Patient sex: F
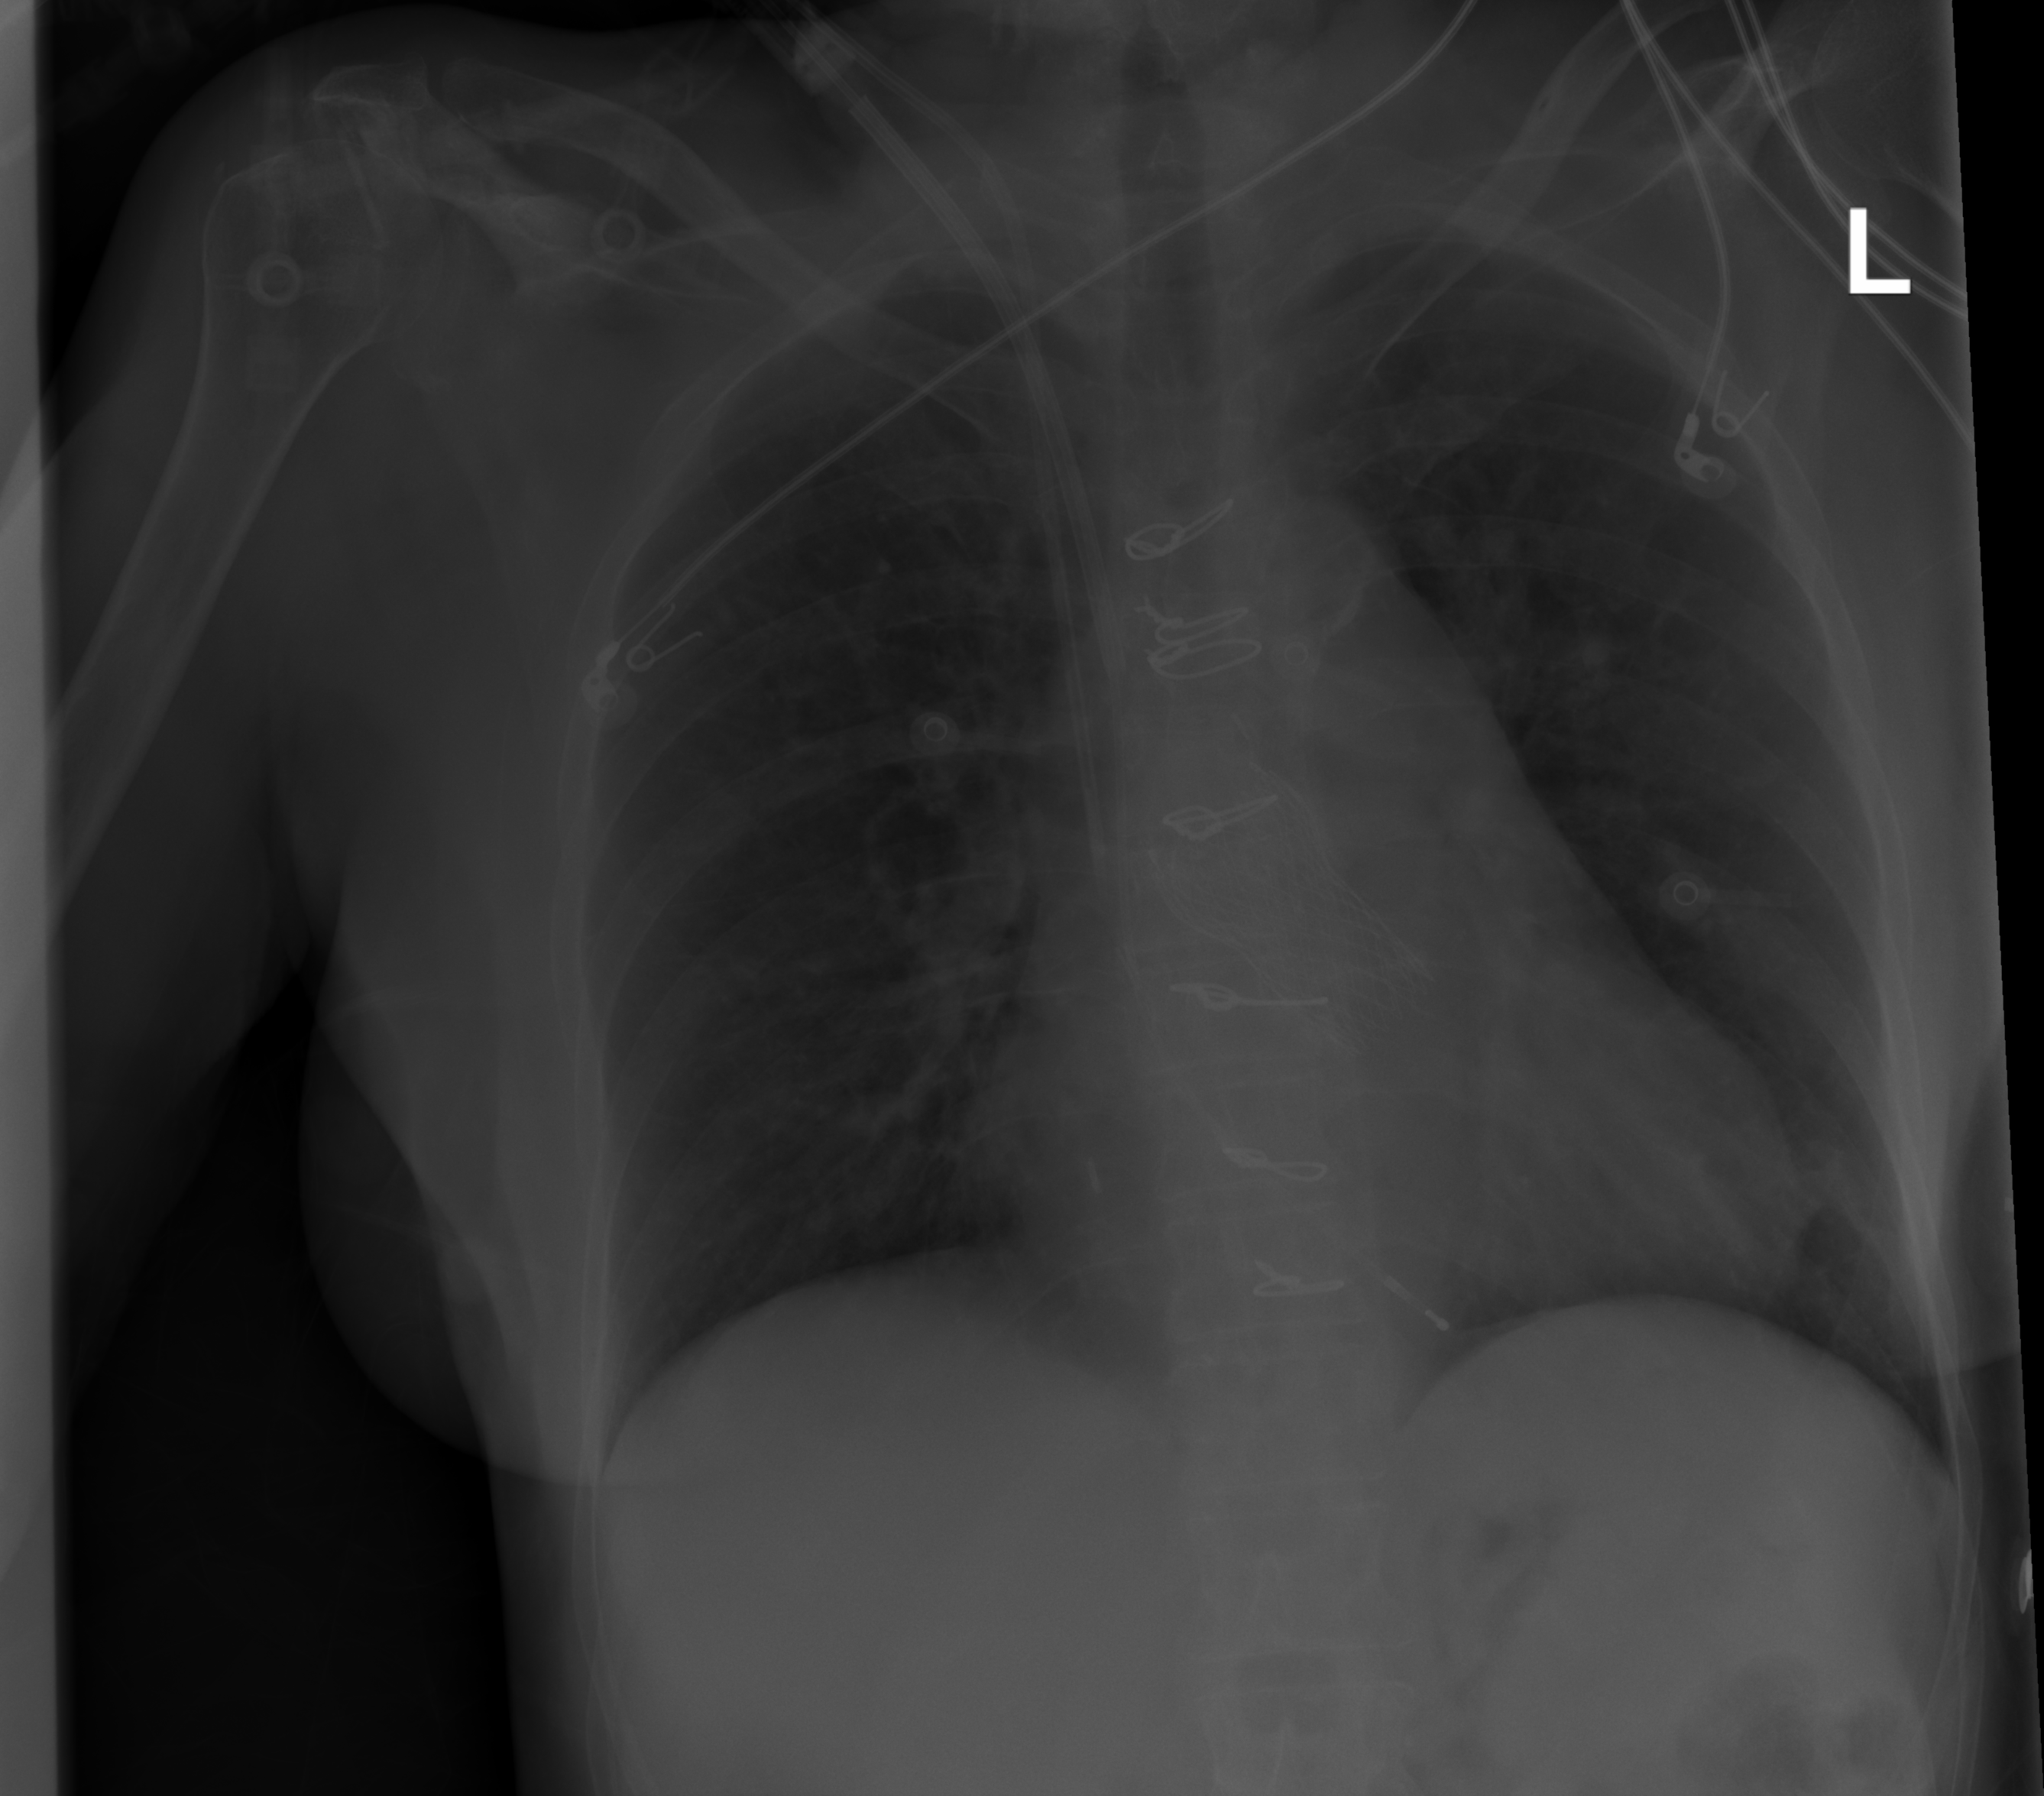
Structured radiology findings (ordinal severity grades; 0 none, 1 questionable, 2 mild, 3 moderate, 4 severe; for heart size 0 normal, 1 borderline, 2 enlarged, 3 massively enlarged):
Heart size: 1
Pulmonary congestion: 2
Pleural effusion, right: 0
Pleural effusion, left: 0
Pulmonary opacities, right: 0
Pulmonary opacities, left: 0
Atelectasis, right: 0
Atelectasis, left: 1